Question: I have a ListView looking like this:

Each list element is composed of a relative layout with two image buttons and a textview.
Right now clicking on each list element highlights the background of the list element (relative layout background). This done using a 'onItemClickListener' callback. However clicking anywhere on the listview will still trigger the callback and change the background colour.
Is there a way to:
1. If I click on the image buttons where one will be upvote and one will be downvote somehow handle this event differently? Specifically instead of changing the background of the whole list element I would like just the upvote button to respond
2. If I click anywhere else in the list element (excluding the two buttons) I would like the onItemClick event to fire normally changing the background of the whole list element.
The listener right now:
'''
public class TsClickListener implements AdapterView.OnItemClickListener {
@Override
public void onItemClick(AdapterView<?> parent, View view, int position, long id) {
view.setSelected(true);
}
}
'''
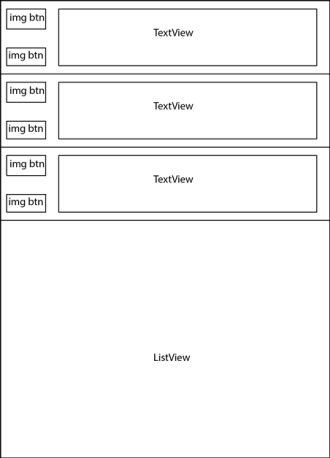
Answer: Setup two seperate onClickListener() for the View and the ImageButton like this,
For ImageView,
'''
ImageButton iv = view.findViewById(R.id.ivHello);
iv.setOnClickListener(new View.OnClickListener() {
@Override
public void onClick(View v) {
//ImageButton is now clicked
}
});
'''
And for your regular view,
'''
view.setOnClickListener(new View.OnClickListener() {
@Override
public void onClick(View v) {
//View is now clicked
}
});
'''